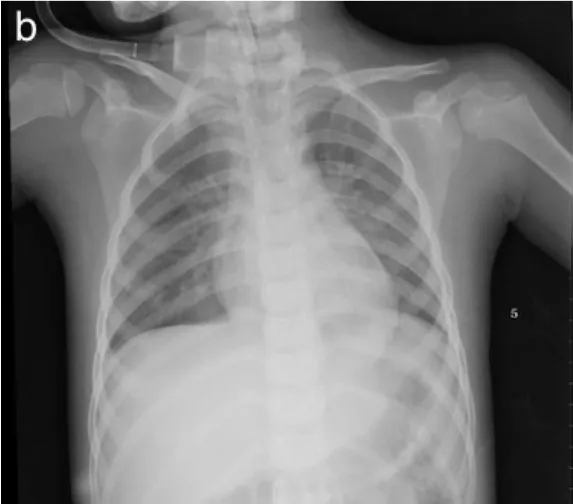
(b) Chest X-ray post-ECMO.
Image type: radiology (x_ray)